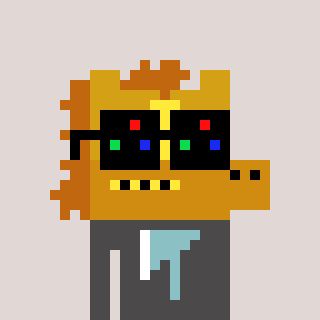
a pixel art character with square black sunglasses, a yellow horse-shaped head and a grayscale-colored body on a warm background